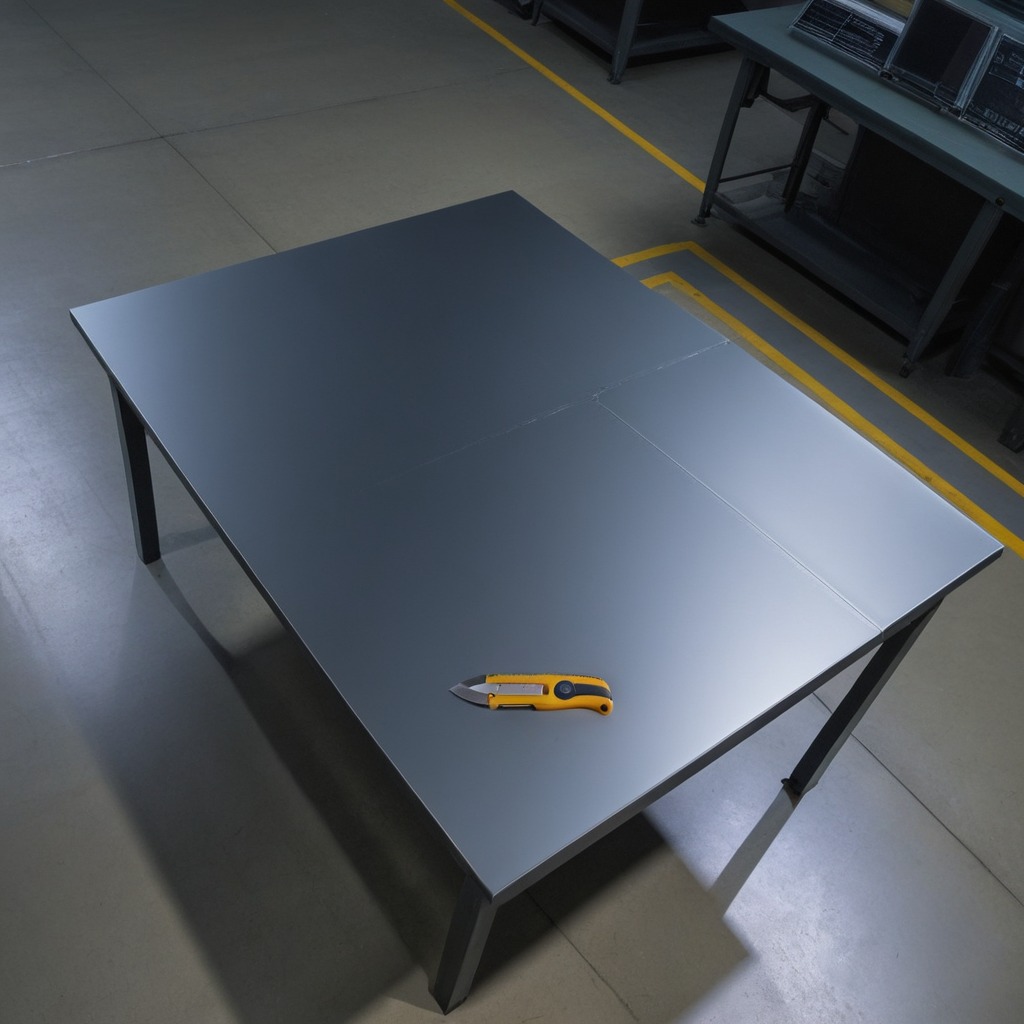
A utility knife lies on the clean empty table in the basement in the evening.